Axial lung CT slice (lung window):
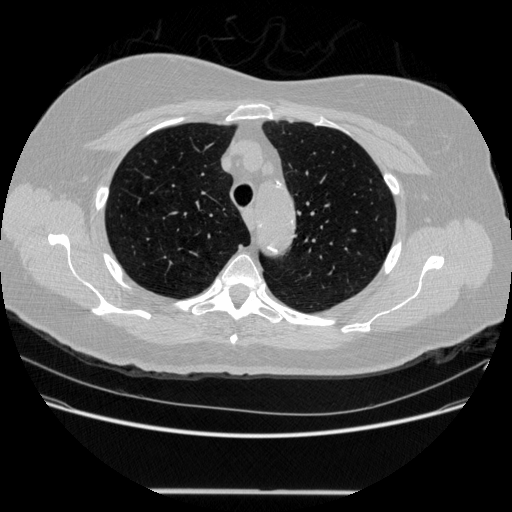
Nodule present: no